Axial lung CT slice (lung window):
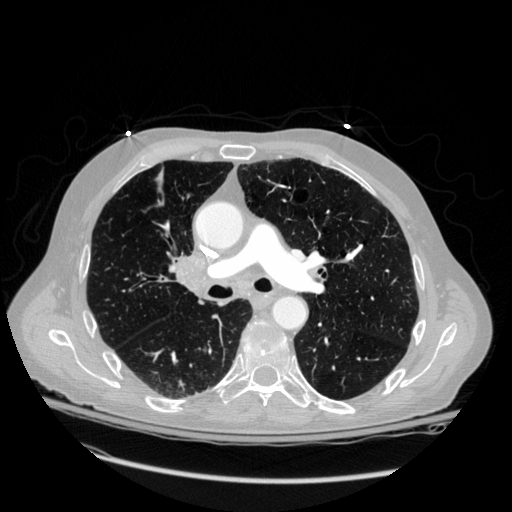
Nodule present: no